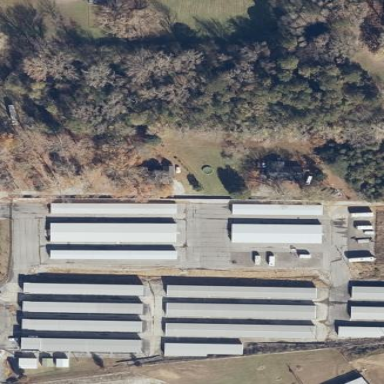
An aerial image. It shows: Commercial area with storage rental shop.